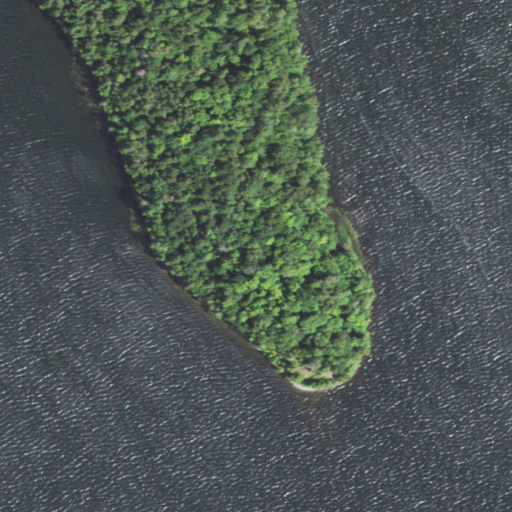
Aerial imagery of cape in Minnesota named Seelye Point containing open water, deciduous forest, mixed forest, herbaceous wetlands, and evergreen forest